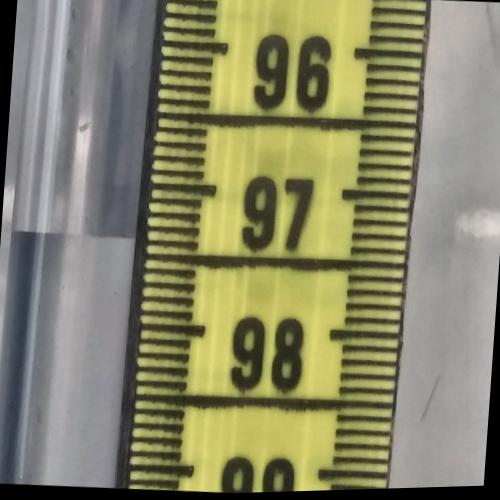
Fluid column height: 97.4 cm